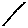
Label: line